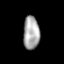
Tissue: prostate
Cell type: Fibroblasts
Senescence score: 0.719
Nuclear area (px): 531
Mean DAPI intensity: 168.286